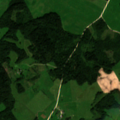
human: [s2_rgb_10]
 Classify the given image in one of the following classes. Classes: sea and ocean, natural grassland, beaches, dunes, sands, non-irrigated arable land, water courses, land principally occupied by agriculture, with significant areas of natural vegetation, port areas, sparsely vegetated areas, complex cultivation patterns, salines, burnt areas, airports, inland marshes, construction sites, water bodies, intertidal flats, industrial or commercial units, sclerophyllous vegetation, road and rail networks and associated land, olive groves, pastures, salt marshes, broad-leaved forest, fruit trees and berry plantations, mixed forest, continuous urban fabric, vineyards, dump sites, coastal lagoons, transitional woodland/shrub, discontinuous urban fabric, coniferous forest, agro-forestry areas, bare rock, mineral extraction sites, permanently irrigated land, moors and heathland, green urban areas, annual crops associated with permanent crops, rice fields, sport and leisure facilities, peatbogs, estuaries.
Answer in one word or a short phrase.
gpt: non-irrigated arable land, pastures, complex cultivation patterns, land principally occupied by agriculture, with significant areas of natural vegetation, mixed forest